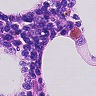
Metastatic tissue present: no